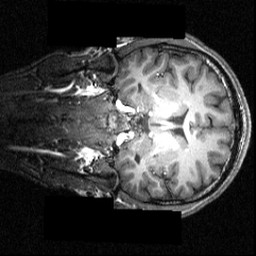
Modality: T1w
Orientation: coronal
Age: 19
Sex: male
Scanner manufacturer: siemens
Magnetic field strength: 3.951 T
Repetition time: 1.5 s
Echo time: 0.00335 s